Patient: sex M, age 61
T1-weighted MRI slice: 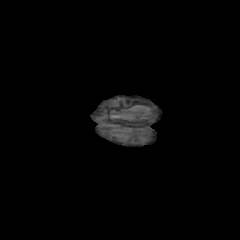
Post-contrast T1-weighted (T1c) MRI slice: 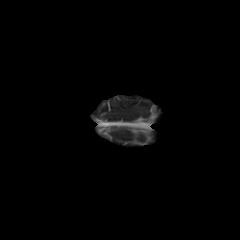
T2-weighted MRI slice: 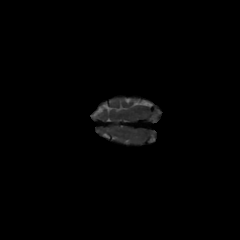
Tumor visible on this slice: no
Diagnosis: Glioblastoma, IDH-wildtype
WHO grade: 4